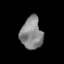
Tissue: lung
Cell type: Epithelial cells
Senescence score: 0.1958
Nuclear area (px): 677
Mean DAPI intensity: 136.062